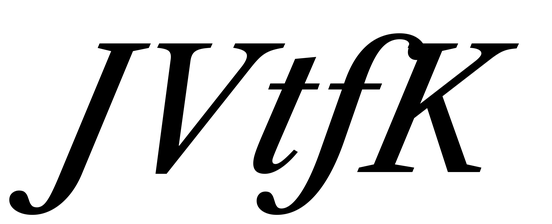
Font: LibreCaslonText-Italic_Medium_Italic